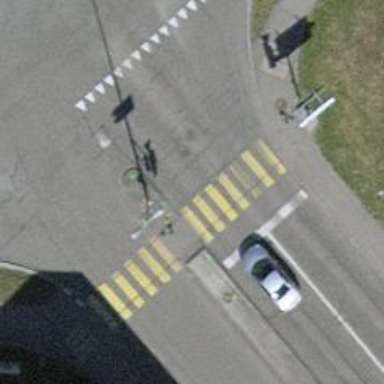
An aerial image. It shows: Zebra crossing with traffic signals and pedestrian island.